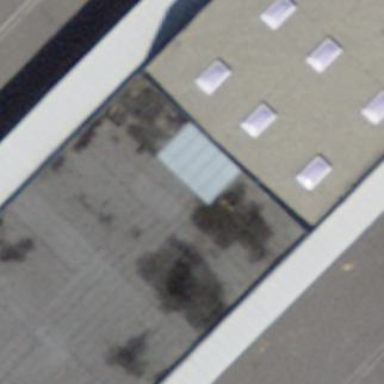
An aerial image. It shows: Industrial building.